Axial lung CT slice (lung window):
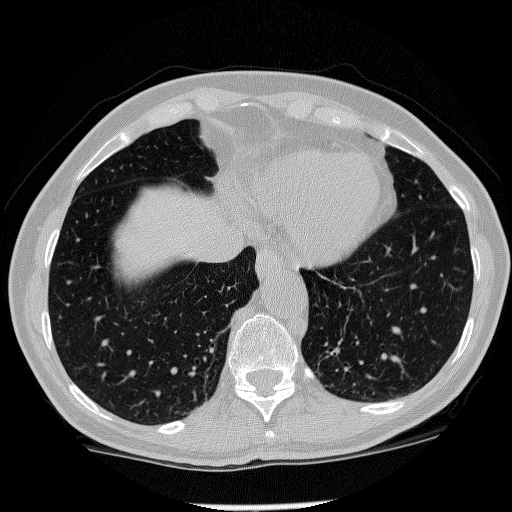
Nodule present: no